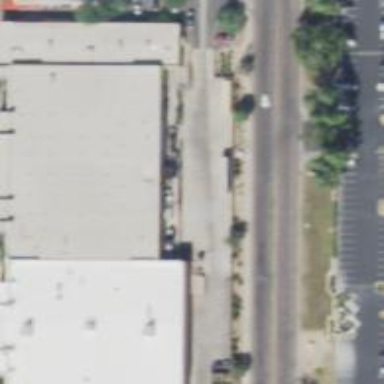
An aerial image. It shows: Retail building.